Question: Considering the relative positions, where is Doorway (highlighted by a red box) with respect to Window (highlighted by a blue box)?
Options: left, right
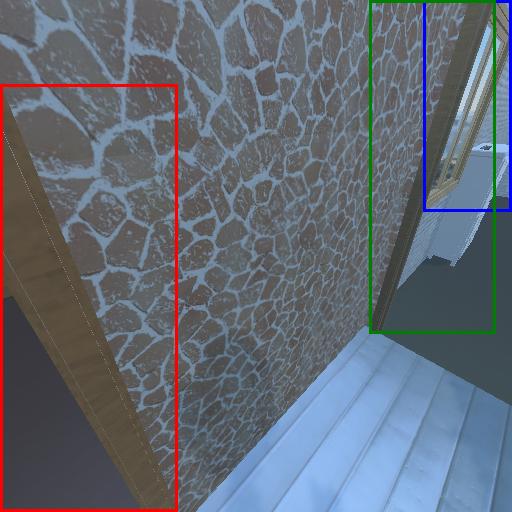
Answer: left